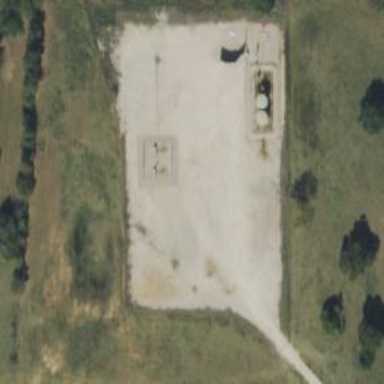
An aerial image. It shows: Petroleum well that is man-made.